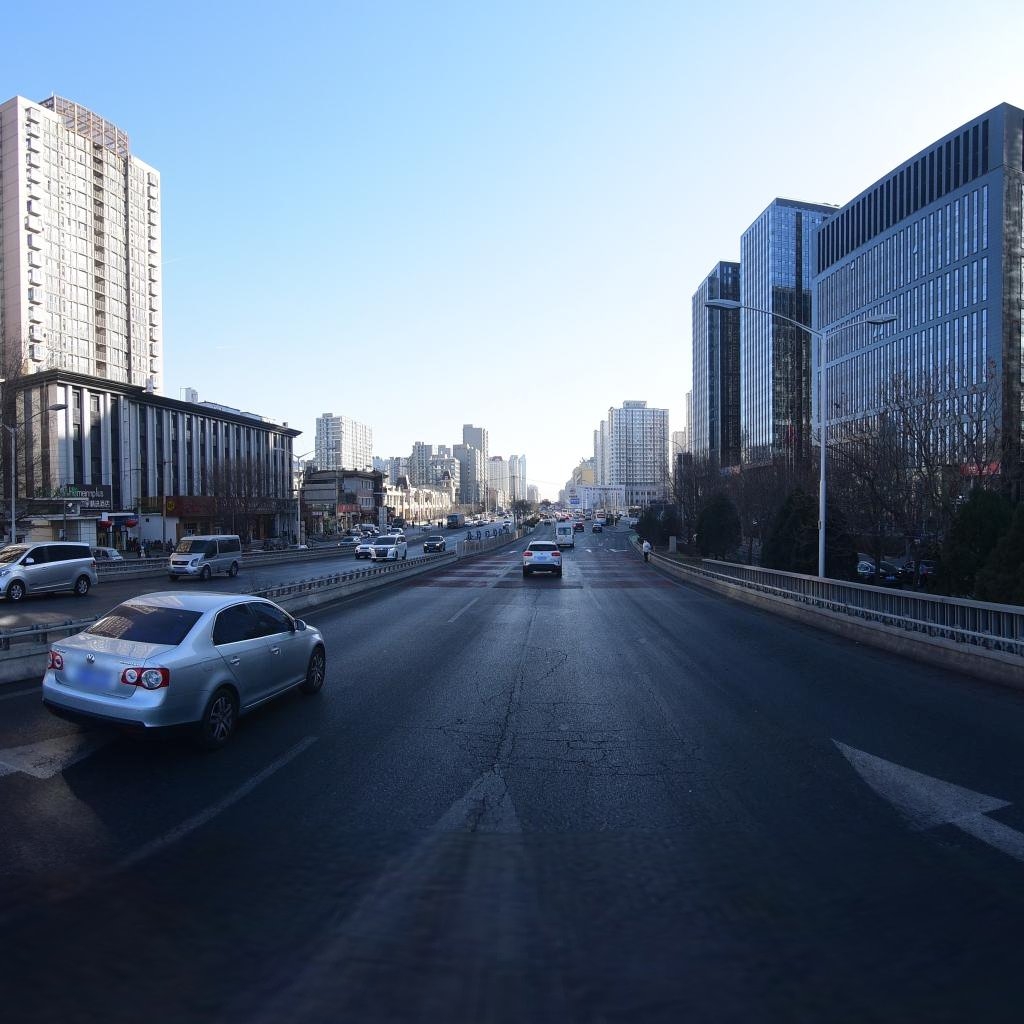
Region: Dongcheng
Road damage annotations: alligator crack